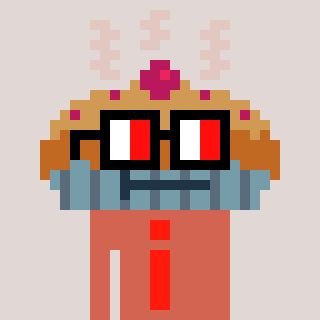
a pixel art character with square glasses with black frames and red eyes, a pie-shaped head and a peachy-colored body on a warm background